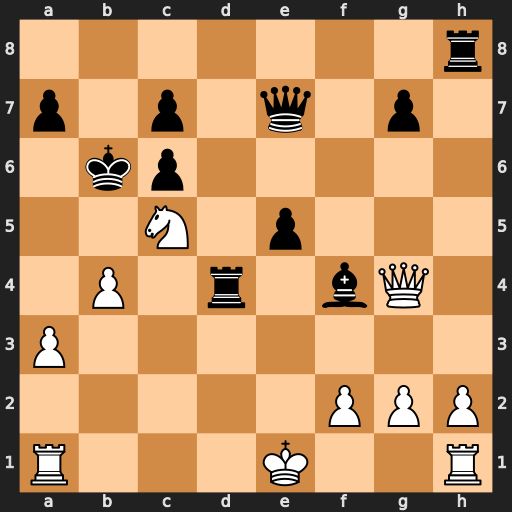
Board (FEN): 7r/p1p1q1p1/1kp5/2N1p3/1P1r1bQ1/P7/5PPP/R3K2R
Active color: w
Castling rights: KQ
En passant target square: -
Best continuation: Qe2 Qxc5 bxc5+